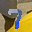
Label: 7